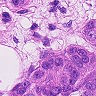
Metastatic tissue present: yes